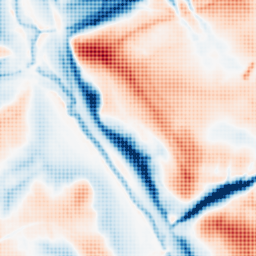
Category: multiscale
Decomposition family: dog_multiscale
Decomposition parameters: sigma_ratio: 2
n_scales: 4
base_sigma: 1
Upsampling method: sinc_hamming
Upsampling parameters: scale: 4
kernel_size: 4
Upsampling scale: 4